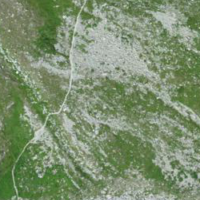
EUNIS habitat code: 31
Species observed at this site:
Chamaenerion dodonaei